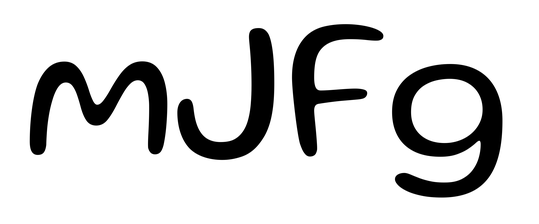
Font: Gluten_Light